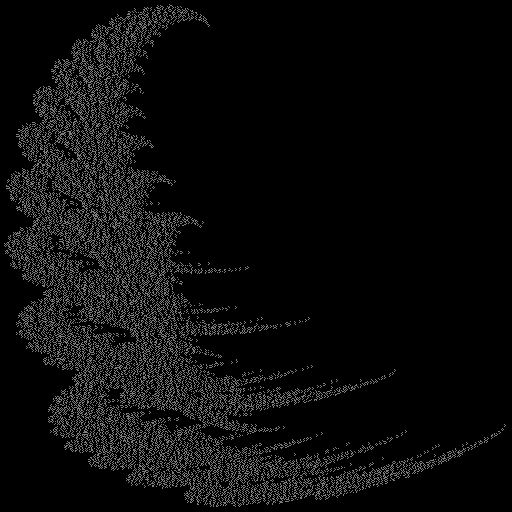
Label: snowdrift